Field crop: maize
Growth stage: 2
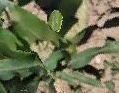
Species: maize